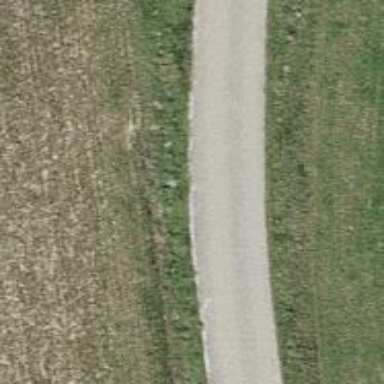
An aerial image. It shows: Unclassified road with asphalt surface. The road has grade1 tracktype.